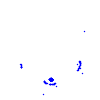
Particle: electron